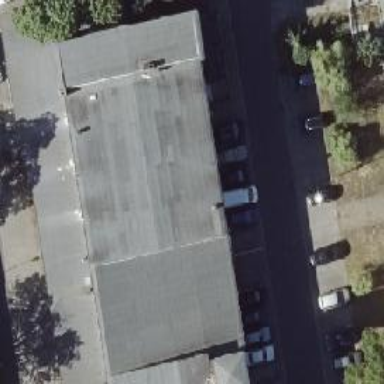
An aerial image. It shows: Car repair shop.